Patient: sex M, age 37
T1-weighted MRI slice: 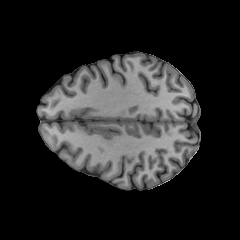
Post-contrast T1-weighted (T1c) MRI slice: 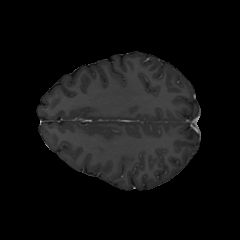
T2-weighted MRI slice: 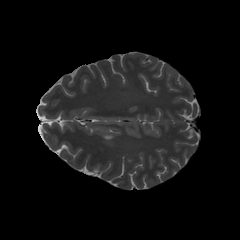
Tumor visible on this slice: yes
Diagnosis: Astrocytoma, IDH-mutant
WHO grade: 2